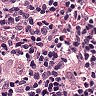
Metastatic tissue present: no